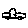
Label: car